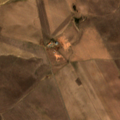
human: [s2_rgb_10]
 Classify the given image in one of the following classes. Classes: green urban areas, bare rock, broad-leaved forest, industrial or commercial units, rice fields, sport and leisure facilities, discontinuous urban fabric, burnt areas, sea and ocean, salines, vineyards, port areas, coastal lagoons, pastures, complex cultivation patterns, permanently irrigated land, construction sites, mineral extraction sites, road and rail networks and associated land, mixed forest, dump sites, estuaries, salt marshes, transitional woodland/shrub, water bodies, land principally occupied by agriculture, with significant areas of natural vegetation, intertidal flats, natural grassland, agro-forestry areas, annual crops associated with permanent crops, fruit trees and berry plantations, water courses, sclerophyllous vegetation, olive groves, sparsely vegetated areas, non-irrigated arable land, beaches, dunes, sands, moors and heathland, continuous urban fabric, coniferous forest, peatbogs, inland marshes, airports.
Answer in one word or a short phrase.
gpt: non-irrigated arable land